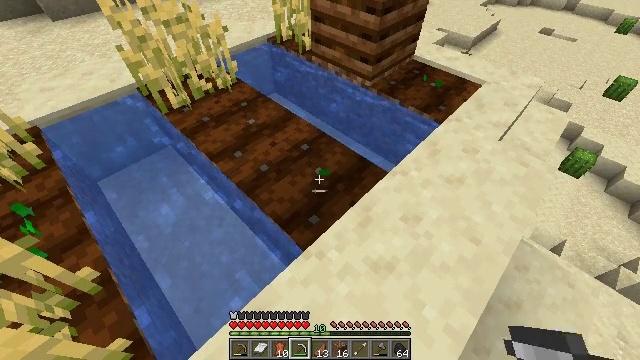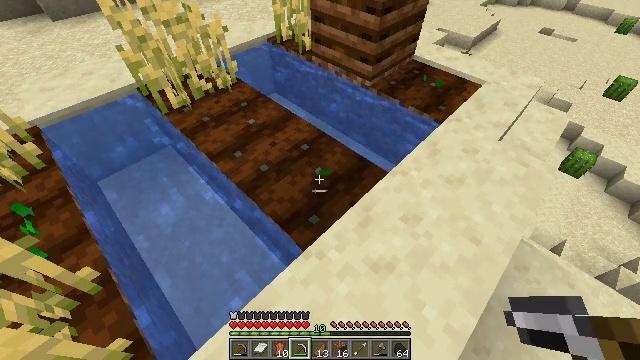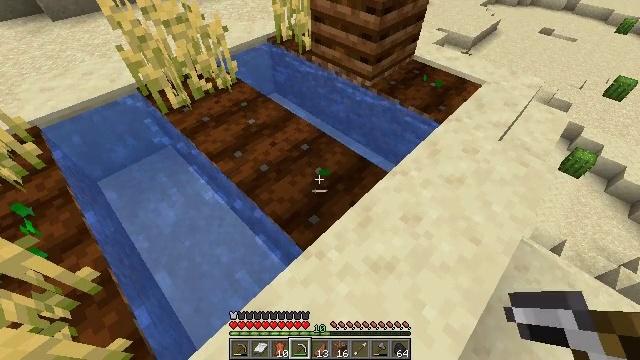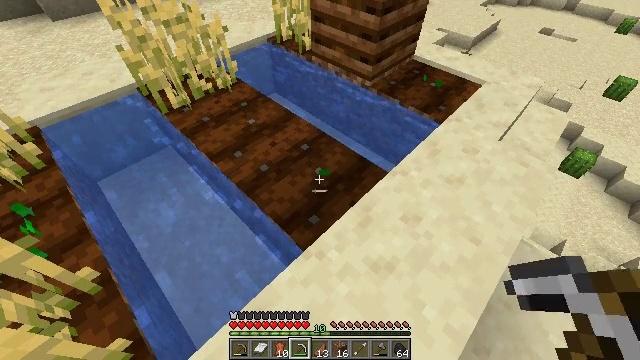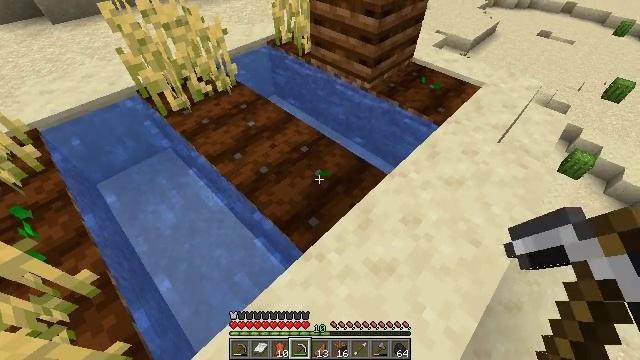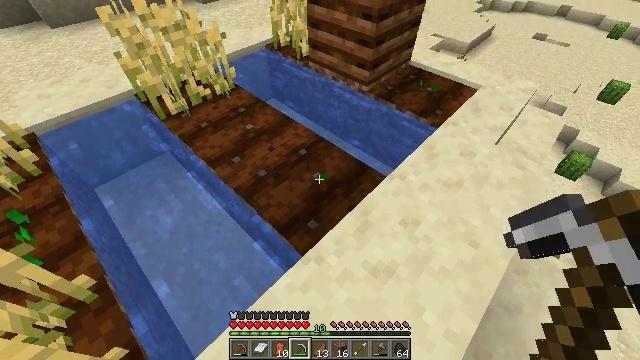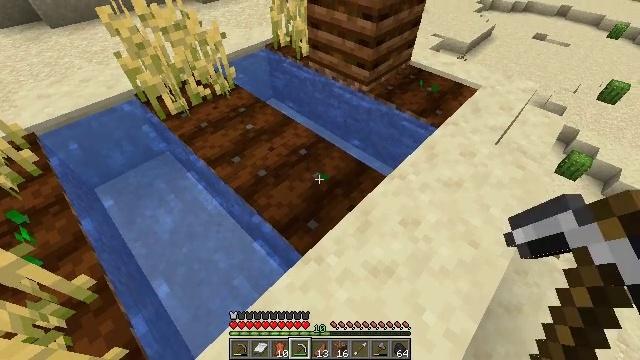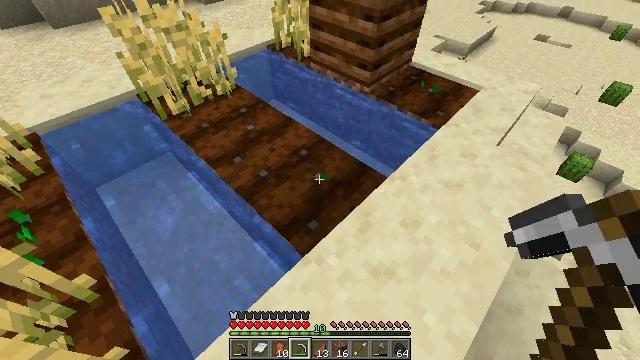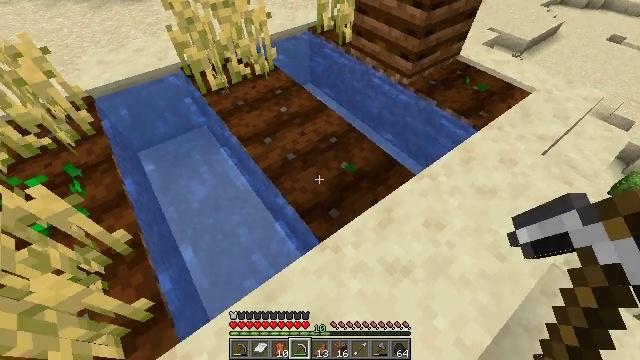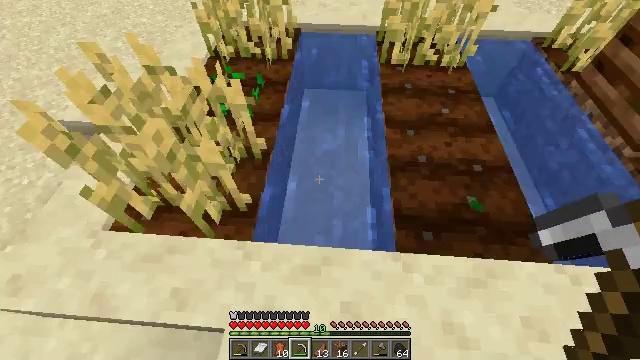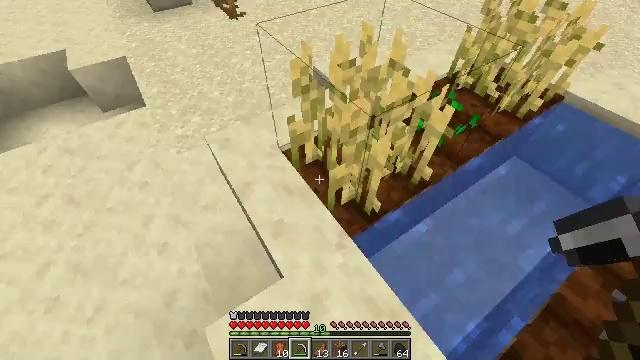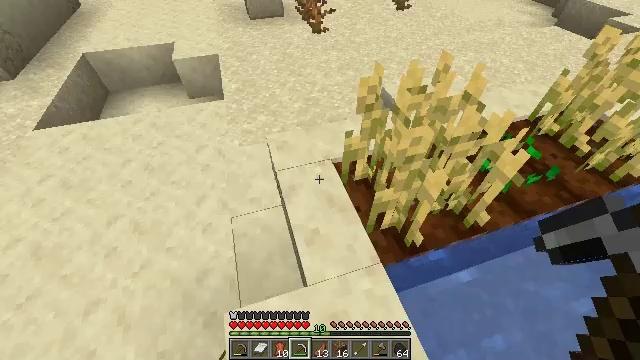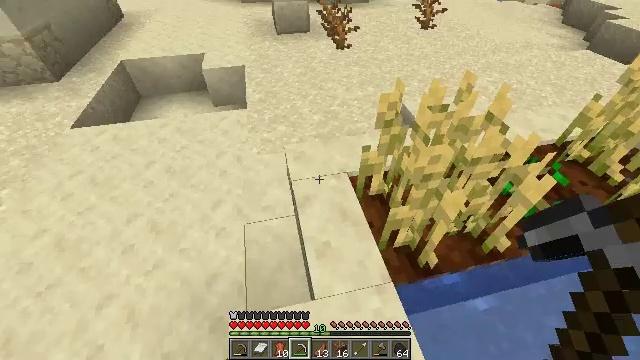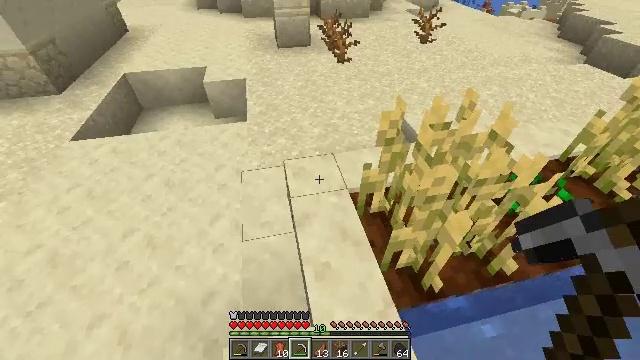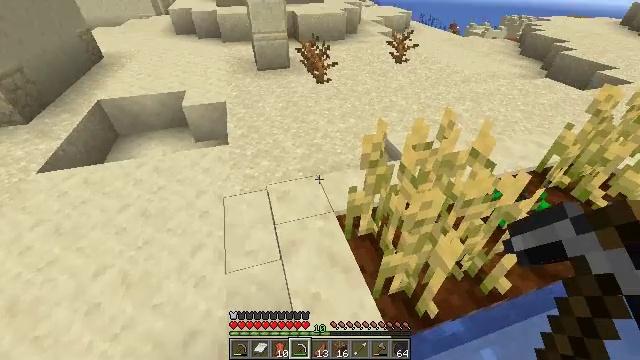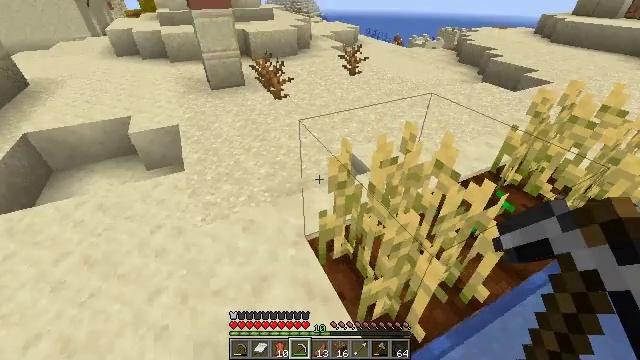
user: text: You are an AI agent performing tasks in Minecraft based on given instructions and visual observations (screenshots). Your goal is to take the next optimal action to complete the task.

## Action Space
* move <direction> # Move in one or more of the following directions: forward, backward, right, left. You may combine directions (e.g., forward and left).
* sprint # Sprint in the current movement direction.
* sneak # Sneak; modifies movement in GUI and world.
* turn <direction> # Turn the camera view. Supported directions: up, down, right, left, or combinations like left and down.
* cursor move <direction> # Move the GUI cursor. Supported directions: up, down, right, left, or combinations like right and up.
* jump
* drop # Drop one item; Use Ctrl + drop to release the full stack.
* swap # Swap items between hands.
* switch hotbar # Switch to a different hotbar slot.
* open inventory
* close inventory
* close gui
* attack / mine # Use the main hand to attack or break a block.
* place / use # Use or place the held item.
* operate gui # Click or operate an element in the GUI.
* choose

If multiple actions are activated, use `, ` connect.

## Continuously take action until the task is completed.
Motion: motion action
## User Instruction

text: Gather beetroots by breaking the plants.
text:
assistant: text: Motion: no_op
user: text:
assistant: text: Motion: no_op
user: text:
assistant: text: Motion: no_op
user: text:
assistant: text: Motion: no_op
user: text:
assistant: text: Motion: no_op
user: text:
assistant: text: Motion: no_op
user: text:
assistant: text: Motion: no_op
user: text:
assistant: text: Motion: turn left and down
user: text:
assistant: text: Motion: turn left and down
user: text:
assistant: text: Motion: turn left and up
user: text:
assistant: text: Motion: turn left and up
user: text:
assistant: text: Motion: turn left and up
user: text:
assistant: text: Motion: move forward, turn up
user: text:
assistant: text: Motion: move forward, turn right and up
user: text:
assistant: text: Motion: move forward, turn right and up
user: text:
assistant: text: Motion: move forward, turn right and up
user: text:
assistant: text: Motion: move forward, turn right and up
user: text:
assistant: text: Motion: move forward, sprint, turn right and up
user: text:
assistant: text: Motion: move forward, sprint
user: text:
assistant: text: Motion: move forward, sprint, turn left and up
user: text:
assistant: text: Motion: move forward, sprint, turn left and up
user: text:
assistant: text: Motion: move forward, turn left and up
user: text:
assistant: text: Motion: move forward, sprint, turn up
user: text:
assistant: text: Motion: move forward, sprint, turn right and up
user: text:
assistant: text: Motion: move forward, sprint, turn right and up
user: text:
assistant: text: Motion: move forward, sprint, turn right
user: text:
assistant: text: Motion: move forward, sprint
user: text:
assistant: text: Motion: move forward
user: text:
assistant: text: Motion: move forward, sprint
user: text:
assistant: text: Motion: move forward, sprint